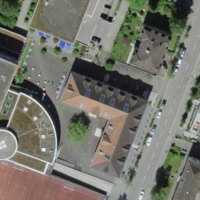
EUNIS habitat code: 54
Species observed at this site:
Campanula trachelium